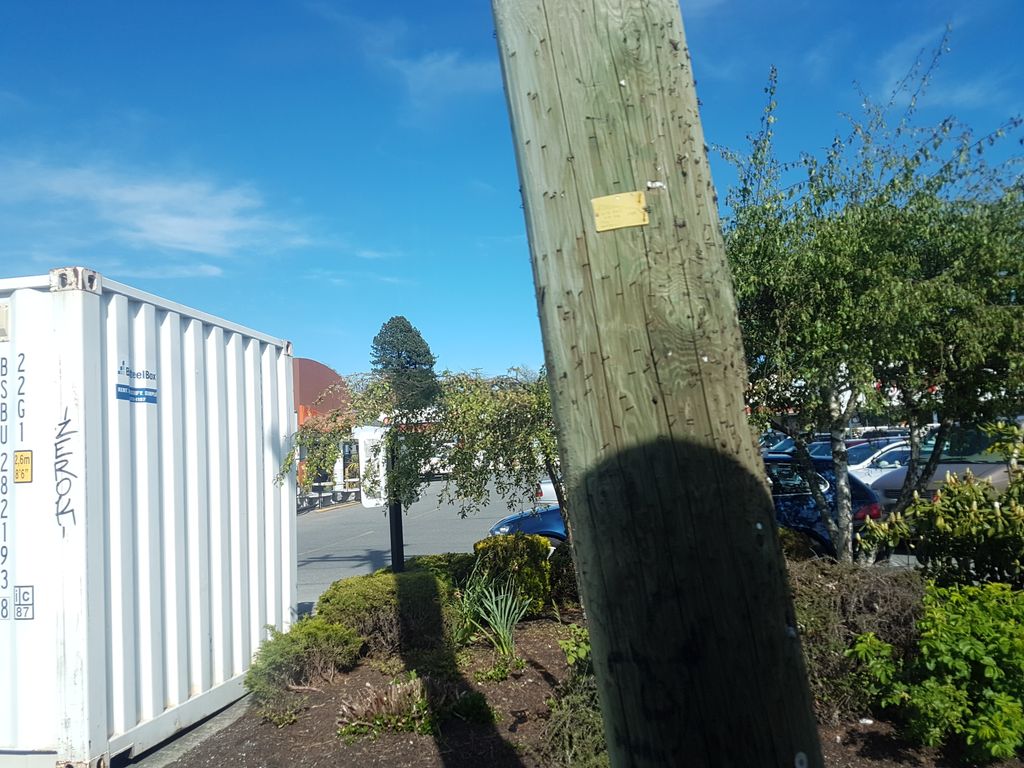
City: victoria